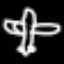
Label: airplane